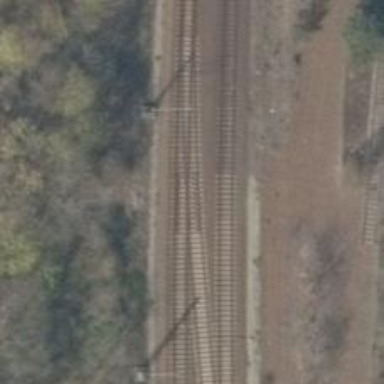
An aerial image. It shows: Railway track with contact lines for electrification.